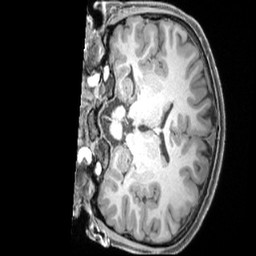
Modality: T1w
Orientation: coronal
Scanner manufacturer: siemens
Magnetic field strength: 3 T
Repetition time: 2.4 s
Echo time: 0.00224 s